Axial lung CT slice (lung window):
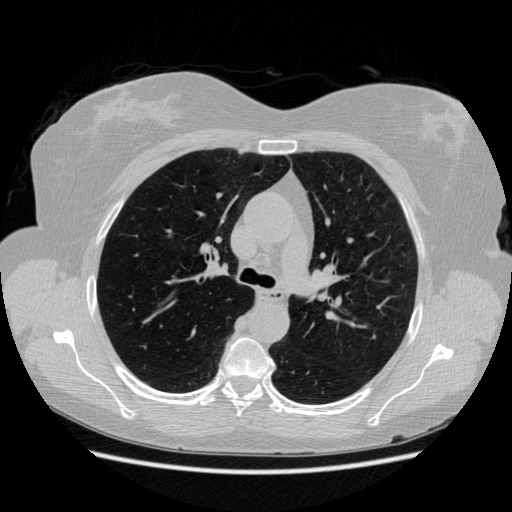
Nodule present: no